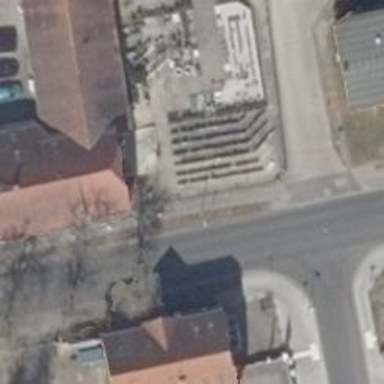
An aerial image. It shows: Sidewalk along the footway.